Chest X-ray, AP view. Patient: 74 years old, sex M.
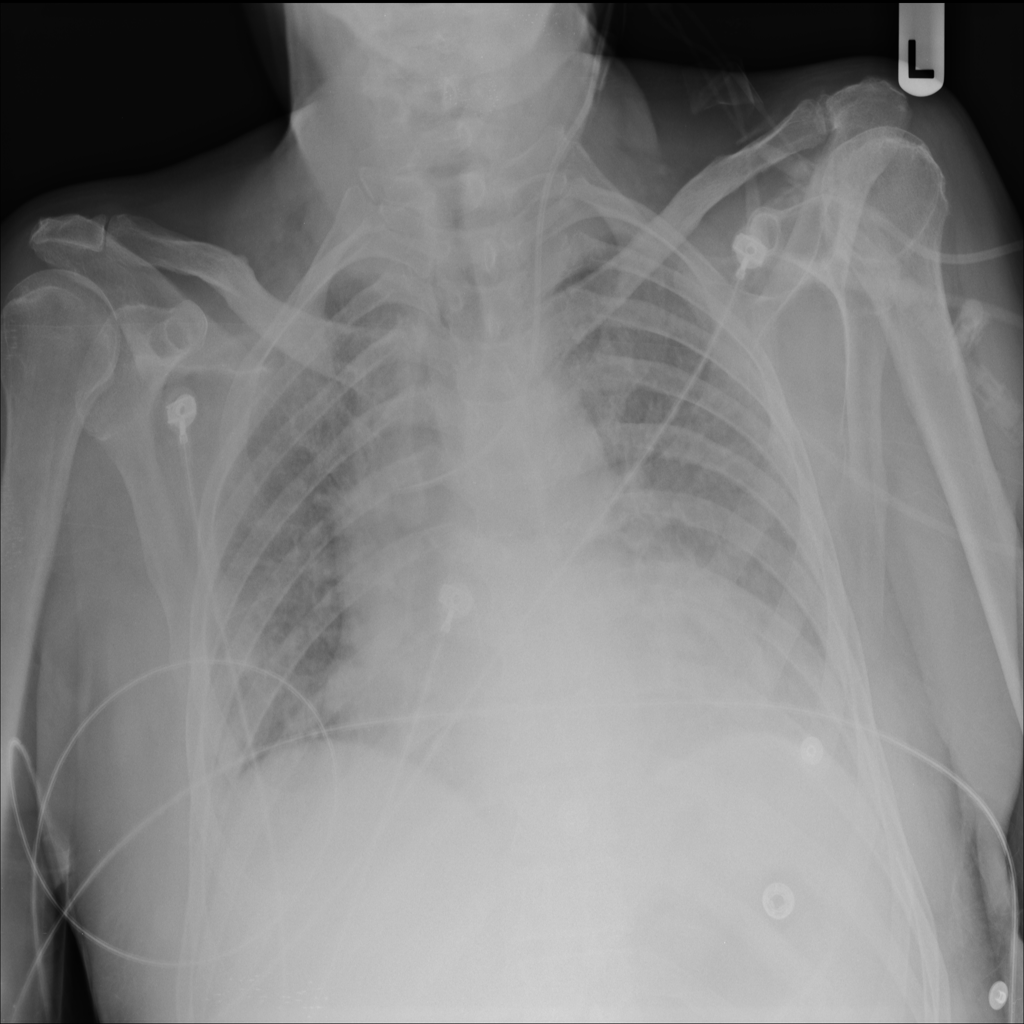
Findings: No Finding